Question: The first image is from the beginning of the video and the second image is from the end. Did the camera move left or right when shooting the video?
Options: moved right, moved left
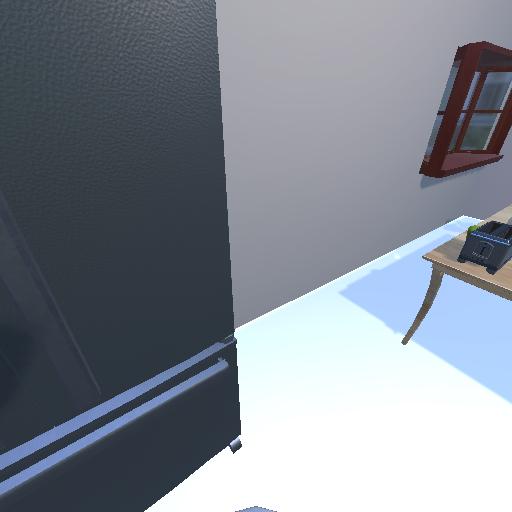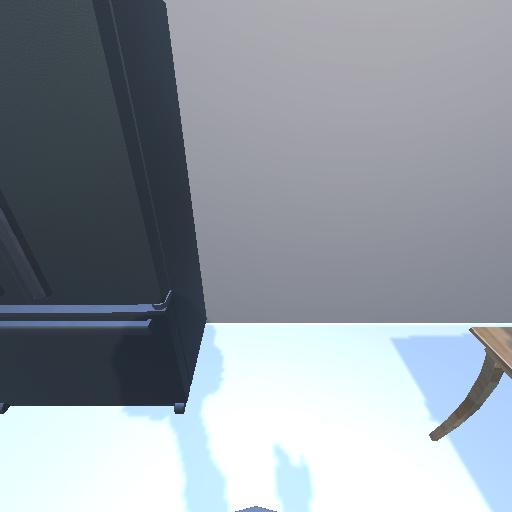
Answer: moved right